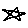
Label: star